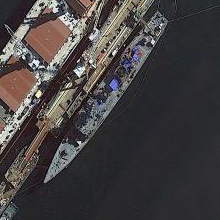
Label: cruiser